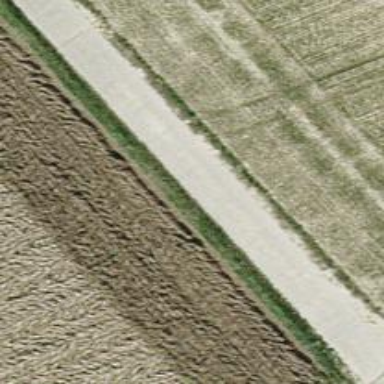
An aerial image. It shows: Track with grade1 tracktype.